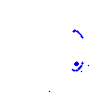
Particle: kaon